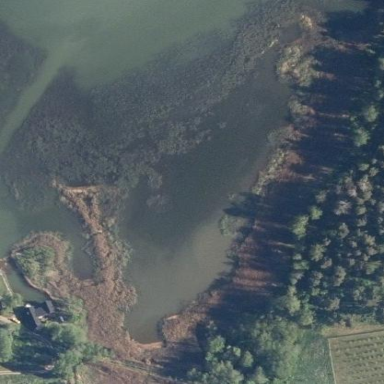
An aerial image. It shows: Wetland area dominated by reedbeds.